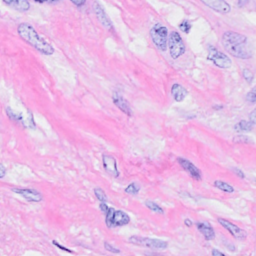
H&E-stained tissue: Breast